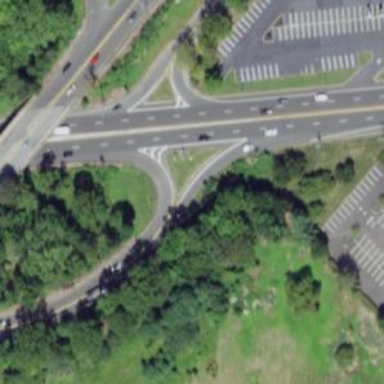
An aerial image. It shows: Trunk link highway.